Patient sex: M
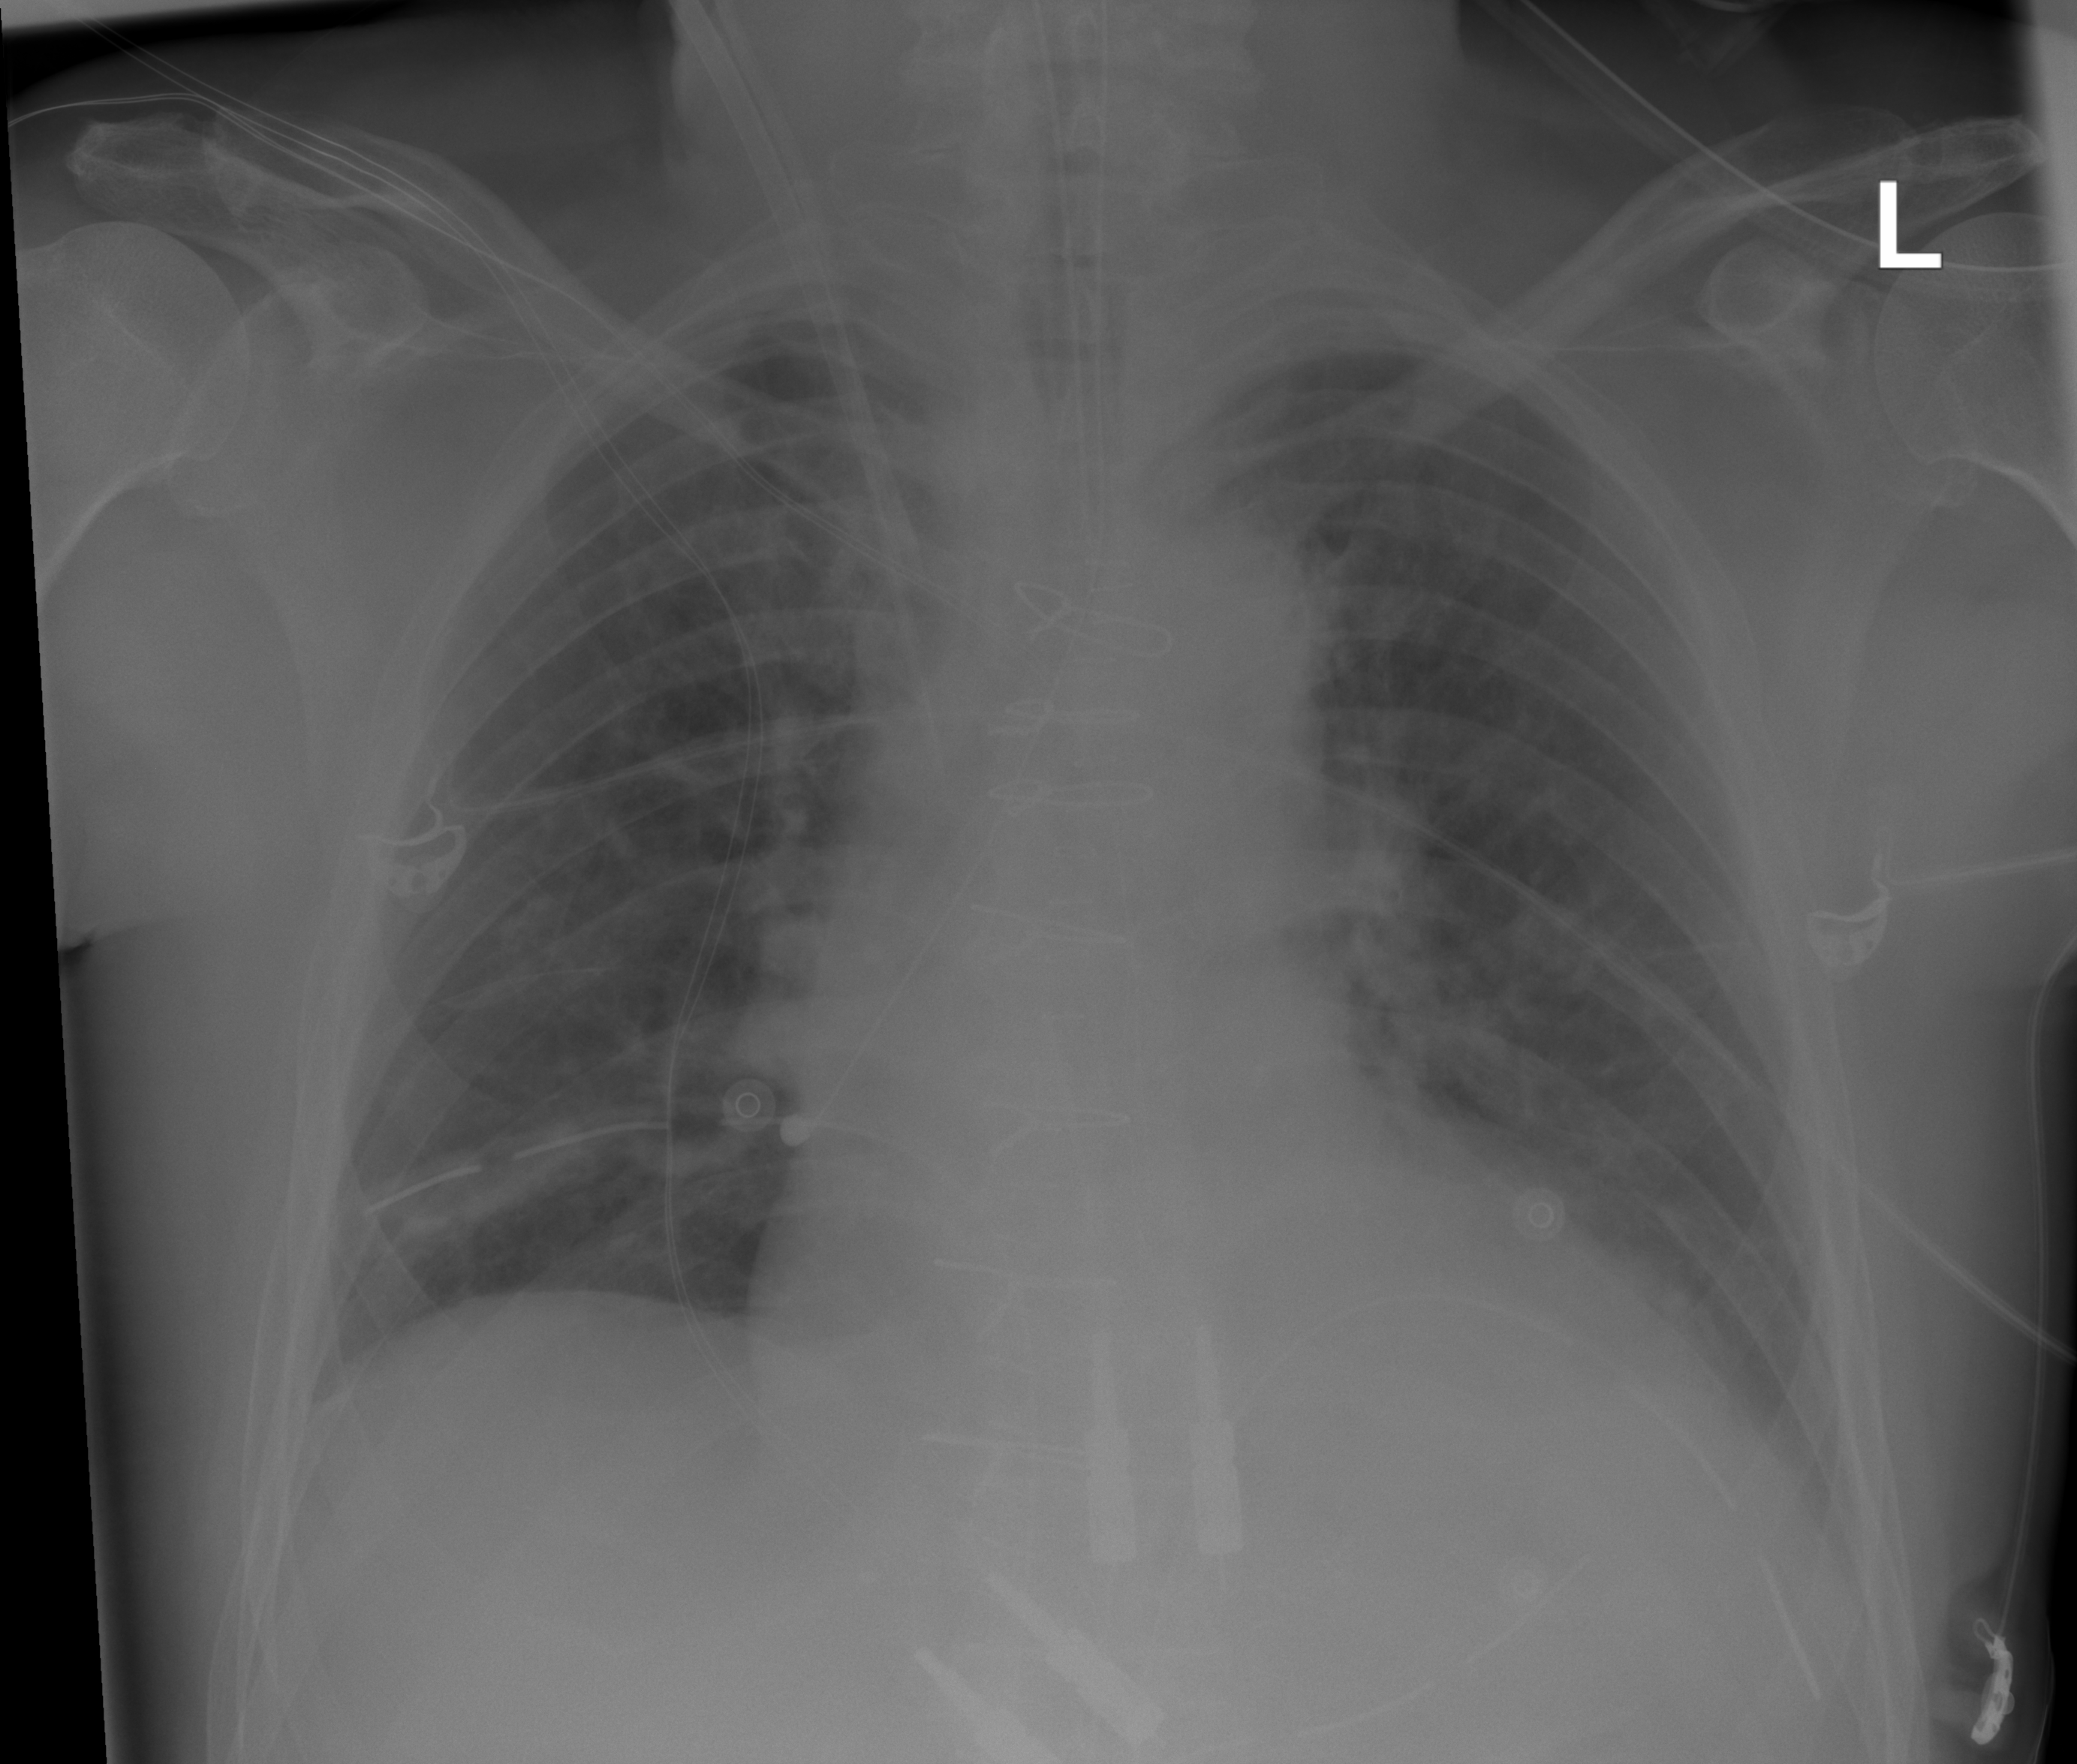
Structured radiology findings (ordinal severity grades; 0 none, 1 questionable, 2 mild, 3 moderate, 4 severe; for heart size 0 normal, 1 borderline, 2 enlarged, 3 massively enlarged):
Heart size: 2
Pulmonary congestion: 2
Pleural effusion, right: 0
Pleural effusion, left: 1
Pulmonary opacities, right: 0
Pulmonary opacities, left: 0
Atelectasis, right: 2
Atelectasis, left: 2